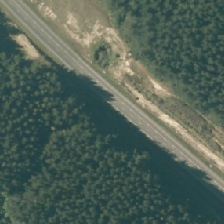
Land cover: low_producing_grassland